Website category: jobs
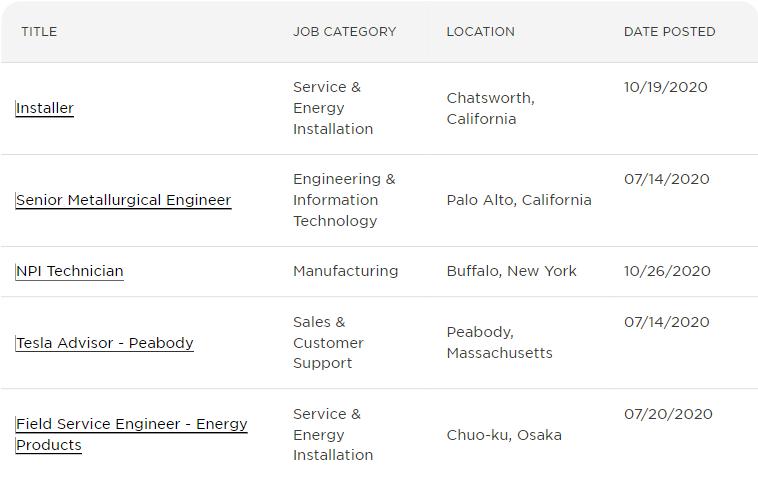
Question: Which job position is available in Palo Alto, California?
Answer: Senior Metallurgical Engineer

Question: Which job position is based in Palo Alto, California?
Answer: Senior Metallurgical Engineer

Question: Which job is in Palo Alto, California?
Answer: Senior Metallurgical Engineer

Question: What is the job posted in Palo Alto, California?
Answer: Senior Metallurgical Engineer

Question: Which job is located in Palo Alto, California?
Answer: Senior Metallurgical Engineer

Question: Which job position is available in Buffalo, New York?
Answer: NPI Technician

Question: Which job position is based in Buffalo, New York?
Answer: NPI Technician

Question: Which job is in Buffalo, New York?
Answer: NPI Technician

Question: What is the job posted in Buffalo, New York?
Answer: NPI Technician

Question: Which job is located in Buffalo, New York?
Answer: NPI Technician

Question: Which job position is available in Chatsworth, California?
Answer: Installer

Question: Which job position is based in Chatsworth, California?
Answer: Installer

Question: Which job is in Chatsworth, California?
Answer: Installer

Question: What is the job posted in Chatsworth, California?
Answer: Installer

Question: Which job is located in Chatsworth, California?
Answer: Installer

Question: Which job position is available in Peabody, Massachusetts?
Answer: Tesla Advisor - Peabody

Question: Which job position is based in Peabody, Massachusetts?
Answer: Tesla Advisor - Peabody

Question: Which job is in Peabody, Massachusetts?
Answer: Tesla Advisor - Peabody

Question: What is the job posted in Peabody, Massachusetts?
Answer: Tesla Advisor - Peabody

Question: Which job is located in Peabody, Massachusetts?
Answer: Tesla Advisor - Peabody

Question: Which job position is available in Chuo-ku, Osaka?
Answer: Field Service Engineer - Energy Products

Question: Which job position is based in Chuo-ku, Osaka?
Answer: Field Service Engineer - Energy Products

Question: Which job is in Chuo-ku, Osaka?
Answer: Field Service Engineer - Energy Products

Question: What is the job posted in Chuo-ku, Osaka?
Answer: Field Service Engineer - Energy Products

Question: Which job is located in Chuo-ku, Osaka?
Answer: Field Service Engineer - Energy Products